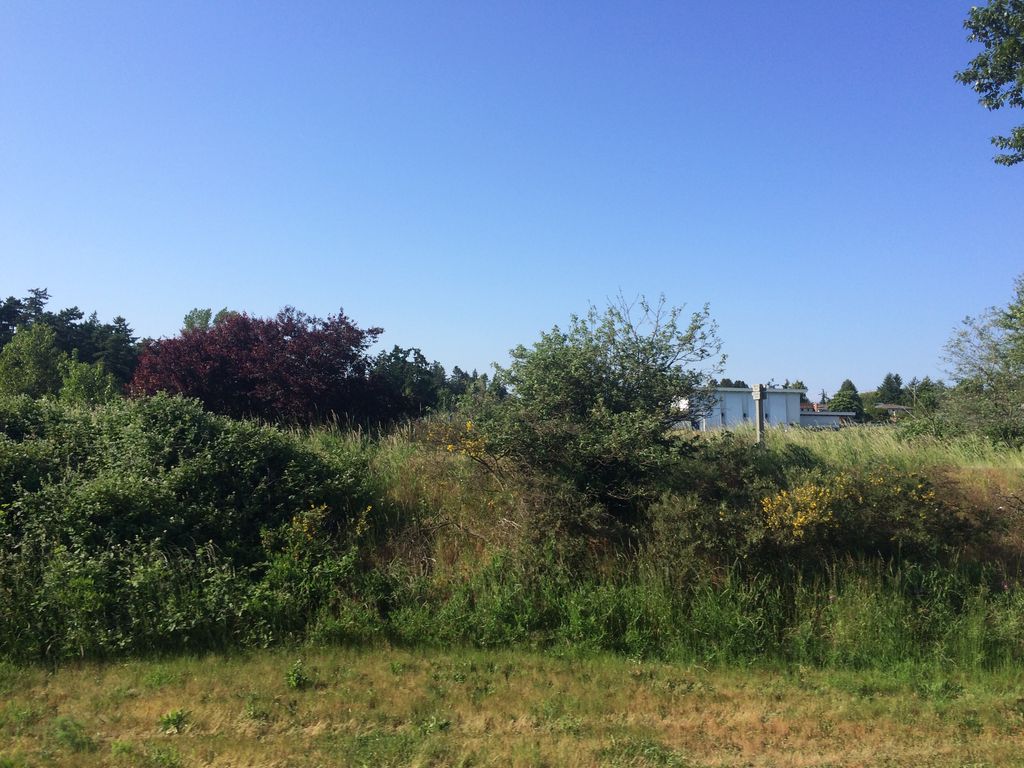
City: victoria